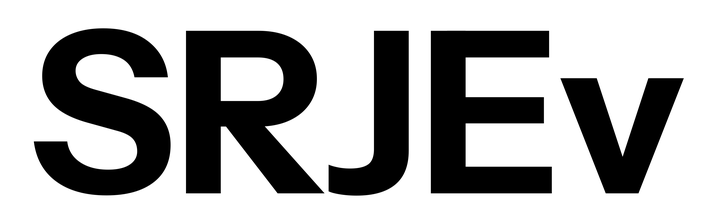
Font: InstrumentSans_Bold